Field crop: maize
Growth stage: 2
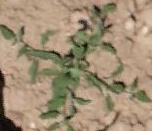
Species: atriplex